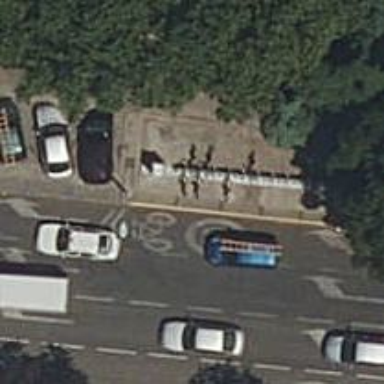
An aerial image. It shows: Bicycle rental facility.